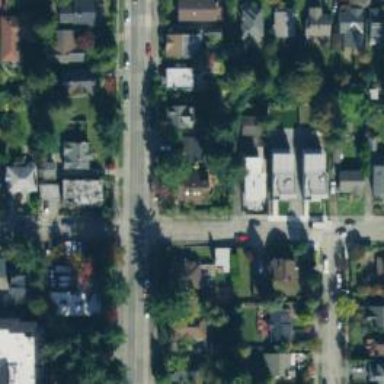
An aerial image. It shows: Residential road with separate sidewalk.